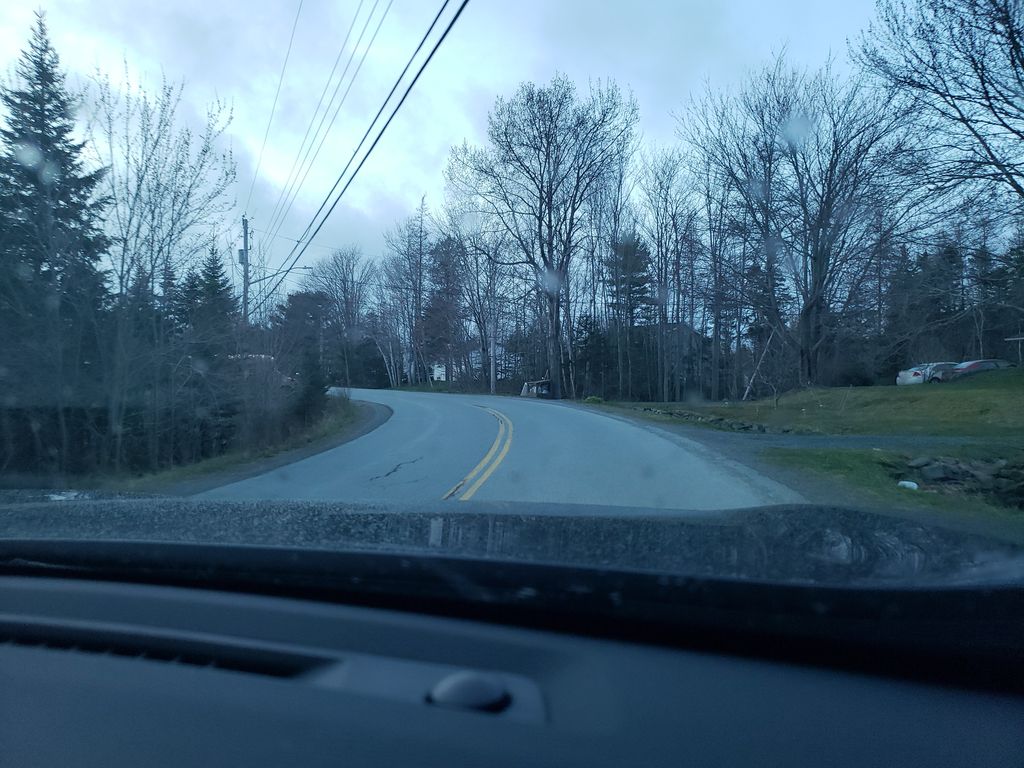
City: halifax